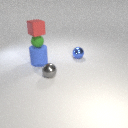
large blue rubber cylinder in front of small blue metal sphere